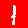
Digit: 1